Field crop: maize
Growth stage: 2
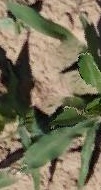
Species: maize